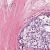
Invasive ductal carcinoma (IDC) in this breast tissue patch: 0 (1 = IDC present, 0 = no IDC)